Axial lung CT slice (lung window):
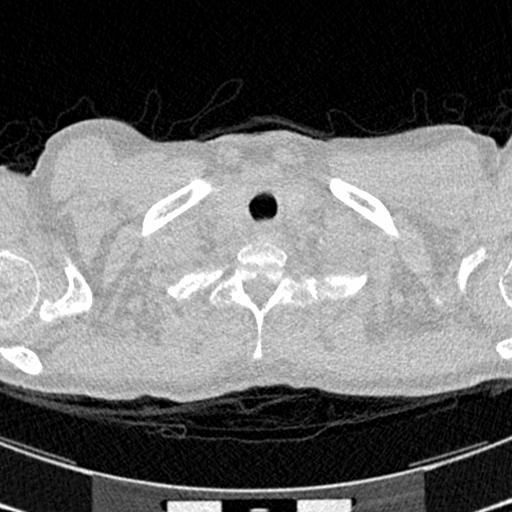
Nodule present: no